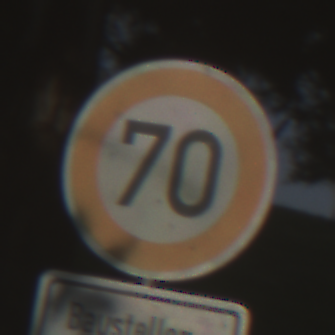
Verkehrszeichen: Geschwindigkeit70
Zusatzzeichen unten: HinweiseAufGefahrenDurchVerbaleAngabe6
Umgebung: Outdoor, Nature
Tageszeit: MorningAfternoon
Wetter: Clear
Licht: Natural
Jahreszeit: NotSpecified
Kontrast: HighContrast